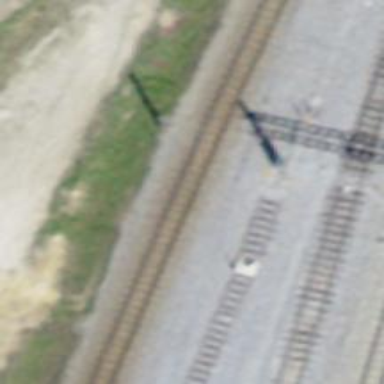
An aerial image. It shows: Railway buffer stop.